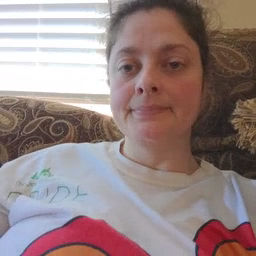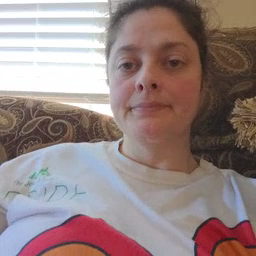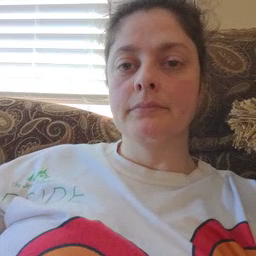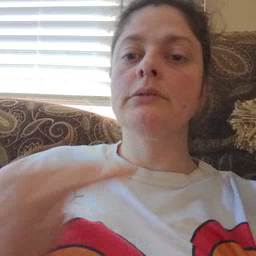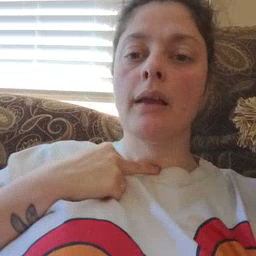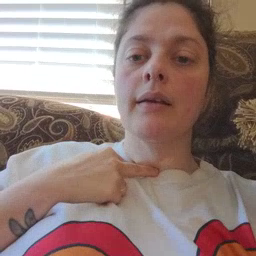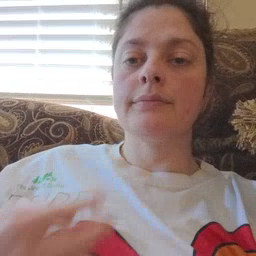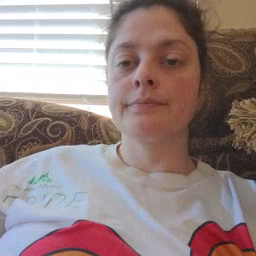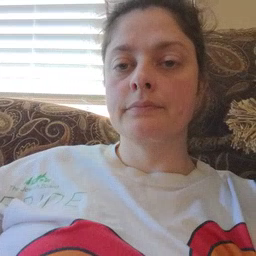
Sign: stuck